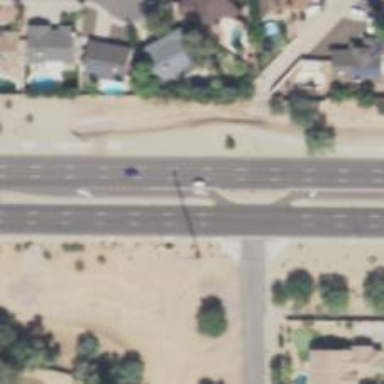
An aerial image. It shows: Asphalt road with primary link designation.